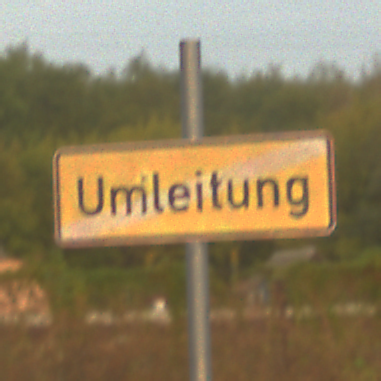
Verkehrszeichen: EndeDerUmleitungsankuendigung
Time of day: SunriseSunset
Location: Outdoor (Suburban)
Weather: PartlyCloudy
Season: NotSpecified
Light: Natural